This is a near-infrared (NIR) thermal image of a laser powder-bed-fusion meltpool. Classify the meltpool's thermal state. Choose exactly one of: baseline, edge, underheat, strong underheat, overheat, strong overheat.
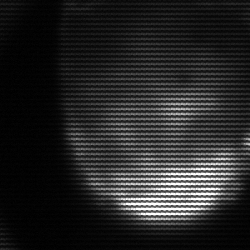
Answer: edge